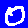
Digit: 0